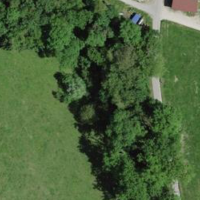
EUNIS habitat code: 25
Species observed at this site:
Motacilla alba